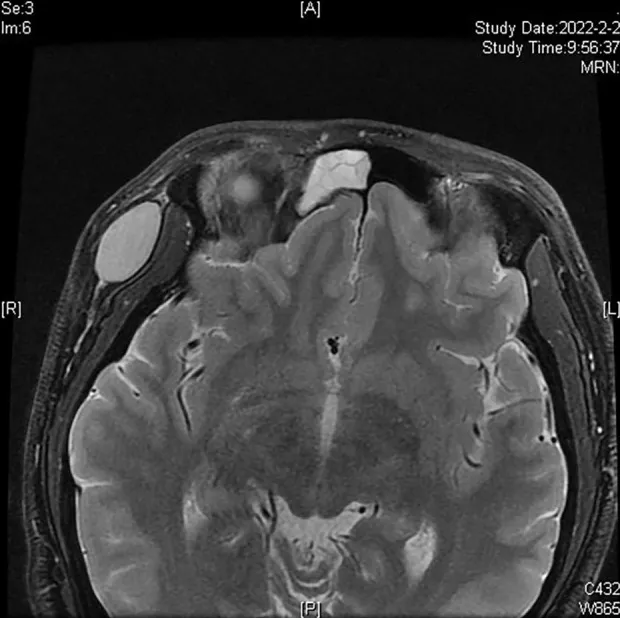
Orbital MRI showing a tumor in the right temporal area.
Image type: radiology (mri)